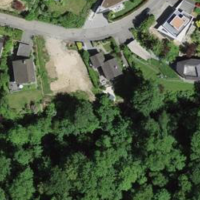
EUNIS habitat code: 55
Species observed at this site:
Stachys sylvatica
Prunus lusitanica